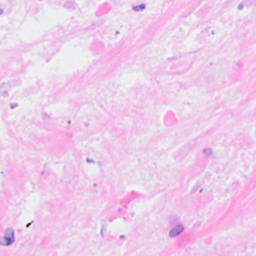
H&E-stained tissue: Breast